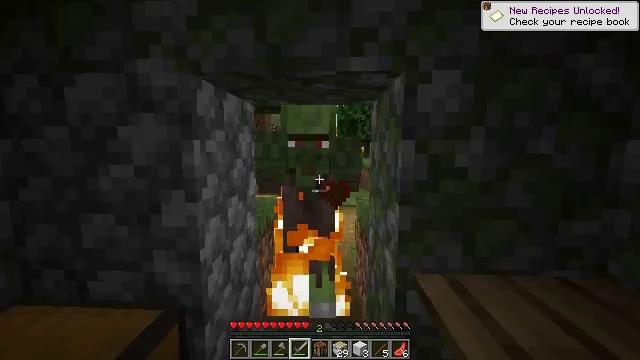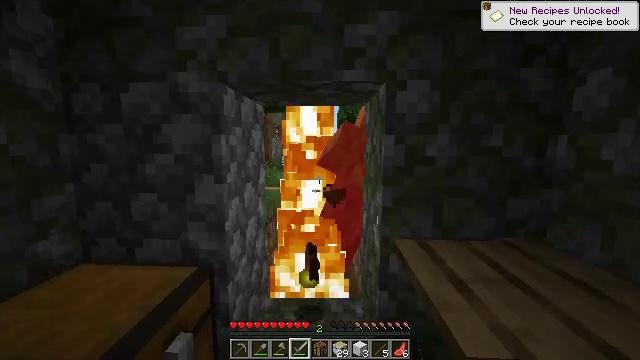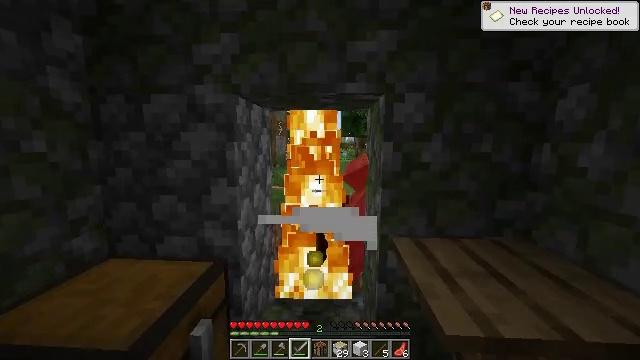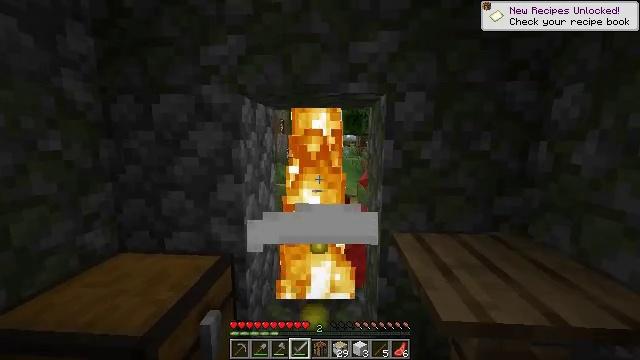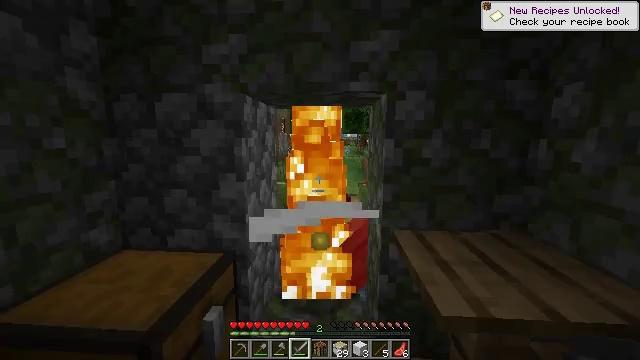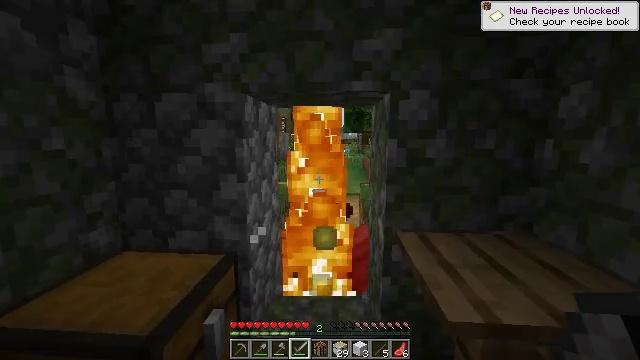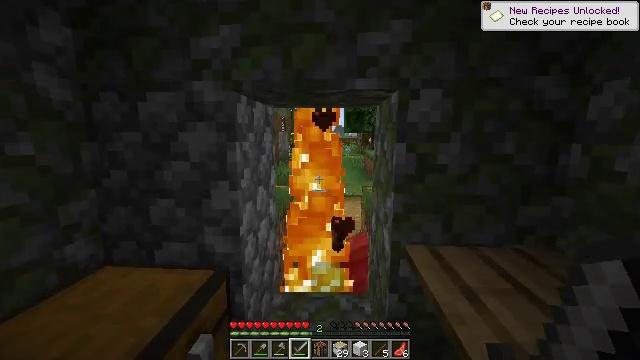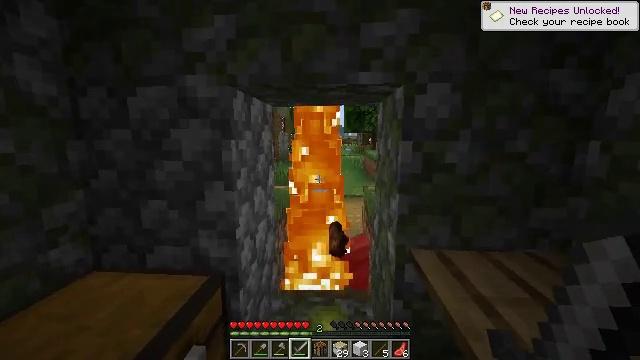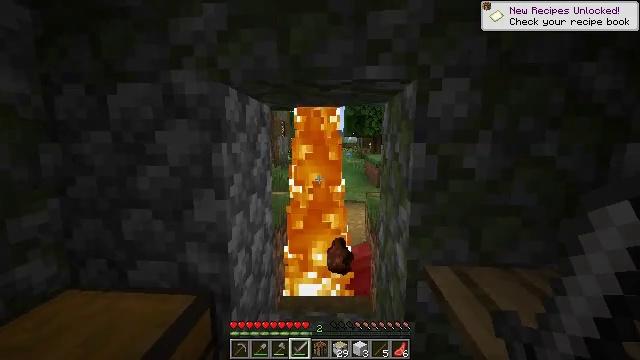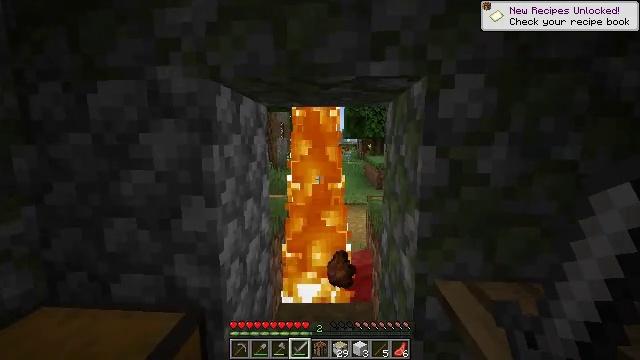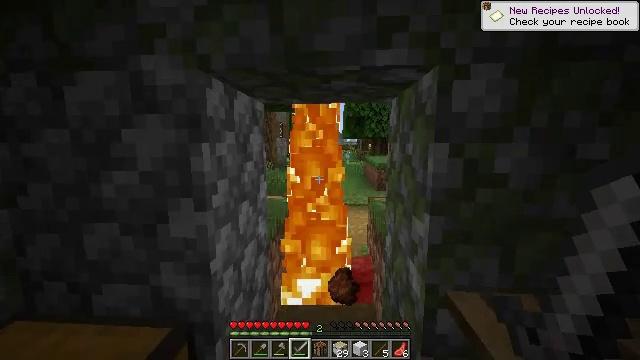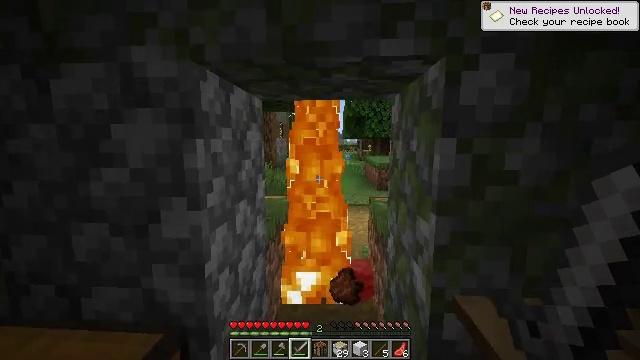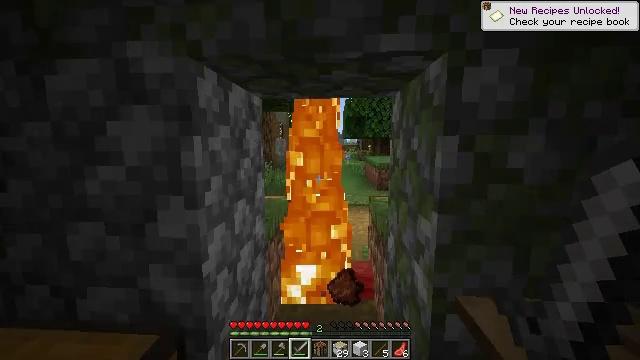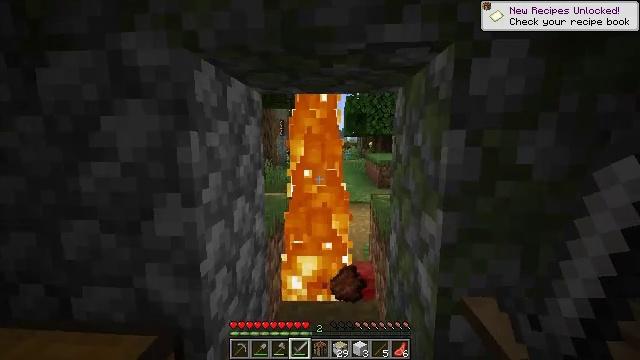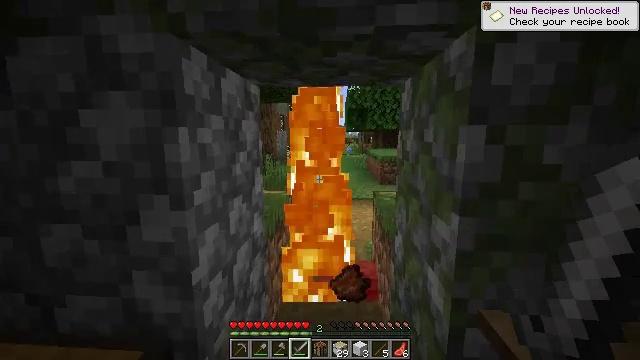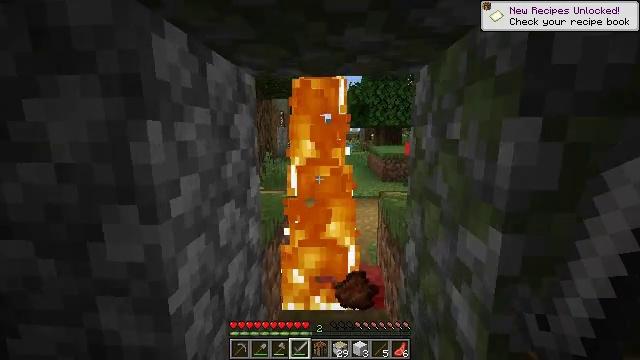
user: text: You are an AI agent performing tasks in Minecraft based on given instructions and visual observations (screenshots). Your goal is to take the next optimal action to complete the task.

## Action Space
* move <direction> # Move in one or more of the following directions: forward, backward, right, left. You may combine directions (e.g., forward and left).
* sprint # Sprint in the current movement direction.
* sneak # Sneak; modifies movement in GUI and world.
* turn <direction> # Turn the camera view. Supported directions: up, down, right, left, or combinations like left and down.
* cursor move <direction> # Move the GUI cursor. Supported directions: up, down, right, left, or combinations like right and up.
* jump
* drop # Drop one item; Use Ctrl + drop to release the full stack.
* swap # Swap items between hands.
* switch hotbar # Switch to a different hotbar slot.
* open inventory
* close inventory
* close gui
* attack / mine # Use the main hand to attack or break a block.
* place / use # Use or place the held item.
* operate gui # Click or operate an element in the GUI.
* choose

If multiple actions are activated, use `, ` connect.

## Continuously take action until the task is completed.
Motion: motion action
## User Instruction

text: Attack the chest to pick it up.
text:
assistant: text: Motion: move back
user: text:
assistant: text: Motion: no_op
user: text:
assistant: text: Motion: no_op
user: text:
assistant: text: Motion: no_op
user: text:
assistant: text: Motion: move forward
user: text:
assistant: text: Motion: move forward
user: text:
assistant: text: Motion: move forward
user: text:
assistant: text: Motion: move forward, turn up
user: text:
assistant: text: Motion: no_op
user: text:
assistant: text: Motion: no_op
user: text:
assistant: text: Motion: no_op
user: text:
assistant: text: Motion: no_op
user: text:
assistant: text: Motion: move forward
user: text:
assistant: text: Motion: move forward, turn down
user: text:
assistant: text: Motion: move forward
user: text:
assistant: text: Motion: move forward
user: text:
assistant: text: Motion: move forward
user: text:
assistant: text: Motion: move forward
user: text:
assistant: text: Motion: move forward
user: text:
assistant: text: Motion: move forward, turn right and down
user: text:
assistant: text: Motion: move forward, turn right and down
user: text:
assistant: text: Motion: move forward, turn right and down
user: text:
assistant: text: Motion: move forward, turn right
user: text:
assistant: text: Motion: move forward, turn right
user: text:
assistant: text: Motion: move forward, turn right
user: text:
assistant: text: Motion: move forward
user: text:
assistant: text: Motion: move forward, turn left
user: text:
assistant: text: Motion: move forward
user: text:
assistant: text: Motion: move forward and move left
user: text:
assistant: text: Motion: move forward and move left